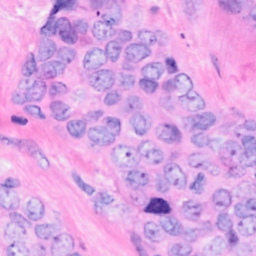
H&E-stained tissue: Breast